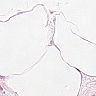
Metastatic tissue present: no